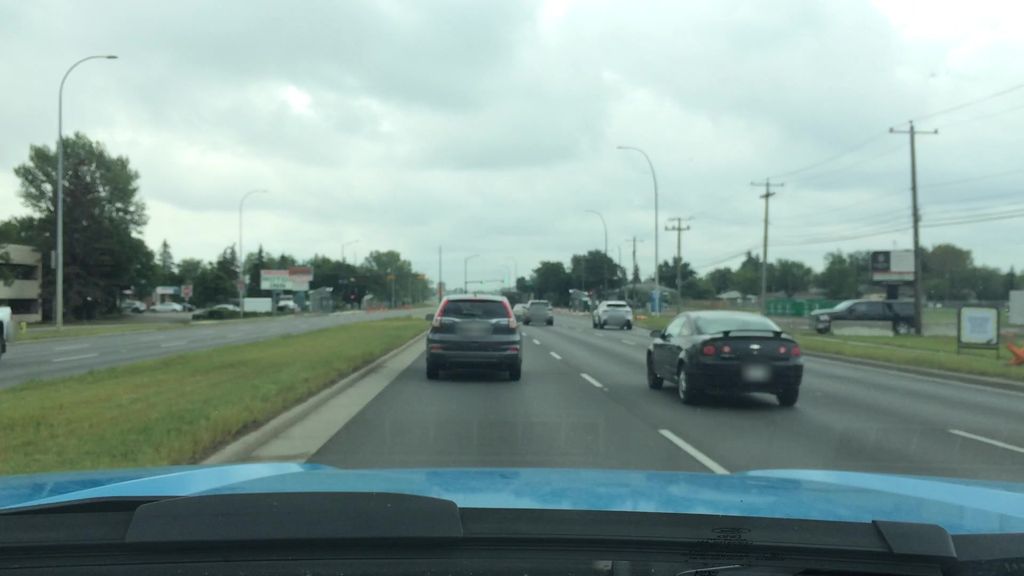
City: calgary